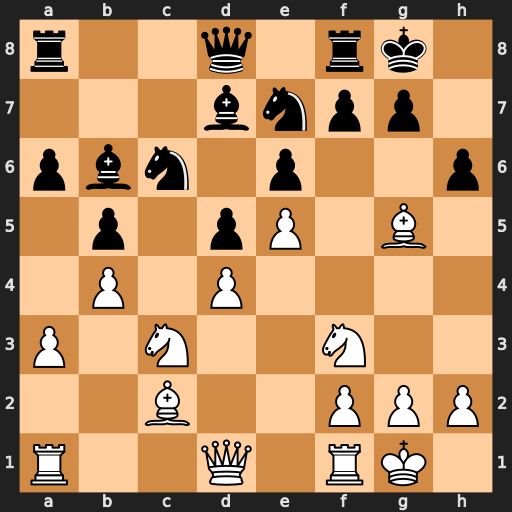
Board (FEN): r2q1rk1/3bnpp1/pbn1p2p/1p1pP1B1/1P1P4/P1N2N2/2B2PPP/R2Q1RK1
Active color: w
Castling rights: -
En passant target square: -
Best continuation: Qd3 f5 exf6